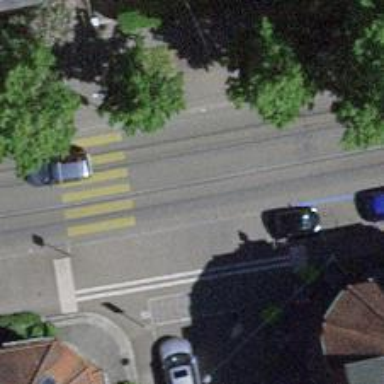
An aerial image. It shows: Tram level crossing on the railway.